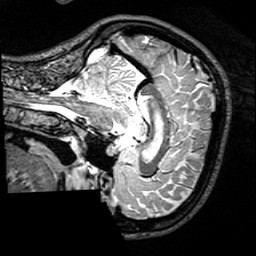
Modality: T2w
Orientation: sagittal
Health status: healthy
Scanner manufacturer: siemens
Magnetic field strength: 3 T
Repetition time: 4.8 s
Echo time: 0.458 s